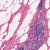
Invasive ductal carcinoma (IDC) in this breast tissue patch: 0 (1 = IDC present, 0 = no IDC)